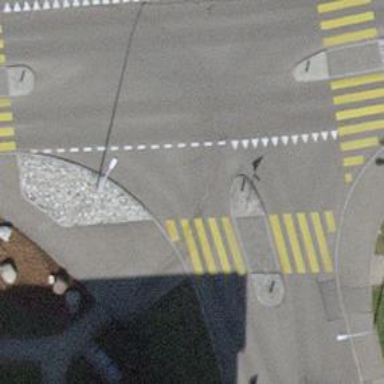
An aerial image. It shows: Sidewalk.